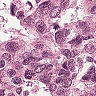
Metastatic tissue present: yes